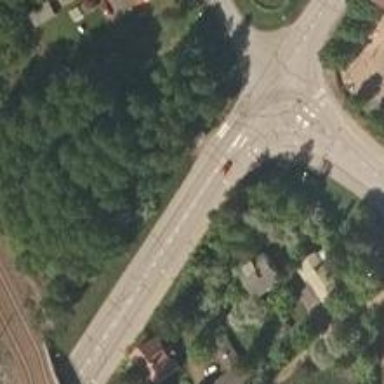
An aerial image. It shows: Footway with zebra crossing.